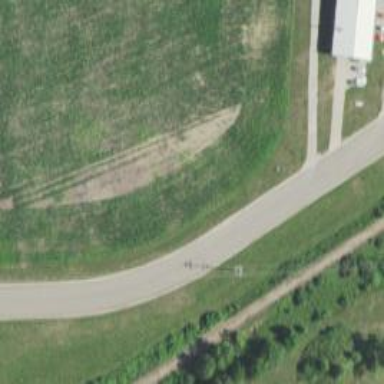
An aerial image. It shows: Unclassified road.